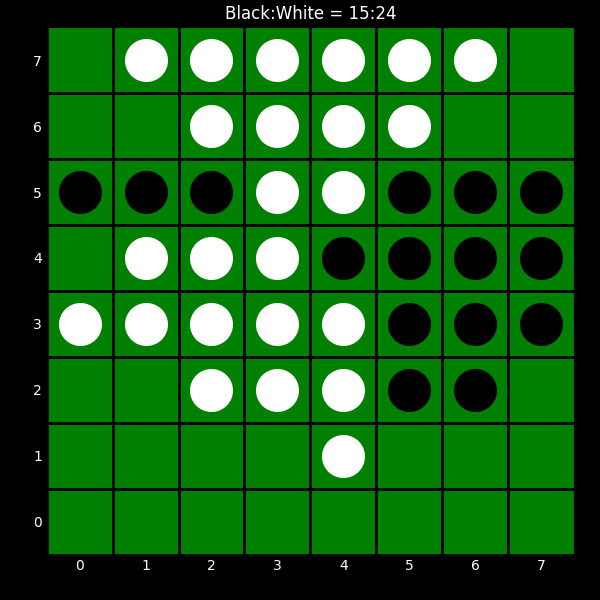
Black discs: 15
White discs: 24